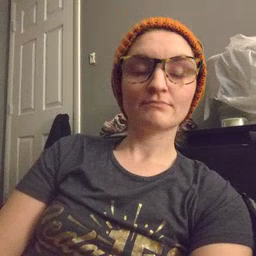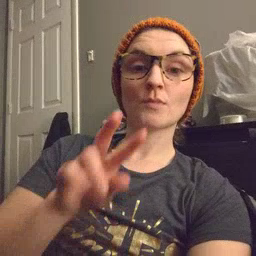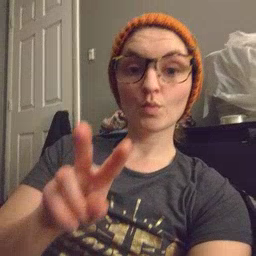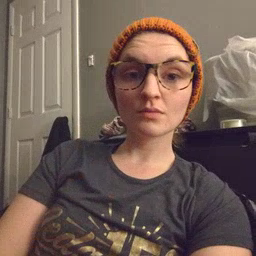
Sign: look